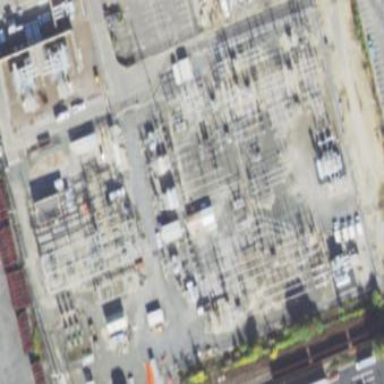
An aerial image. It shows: Power substation.